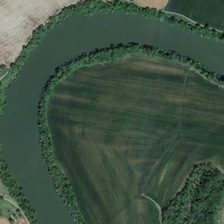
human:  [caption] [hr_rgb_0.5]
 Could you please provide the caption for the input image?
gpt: many green plants are in two sides of a curved river .

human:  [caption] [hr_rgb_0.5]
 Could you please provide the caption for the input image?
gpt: many green plants are in two sides of a curved river .

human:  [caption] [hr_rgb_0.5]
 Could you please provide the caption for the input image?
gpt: many green plants are in two sides of a curved river .

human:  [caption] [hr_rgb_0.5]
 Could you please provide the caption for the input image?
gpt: many green plants are in two sides of a curved river .

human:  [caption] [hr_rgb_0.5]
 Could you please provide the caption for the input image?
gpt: many green plants are in two sides of a curved river .